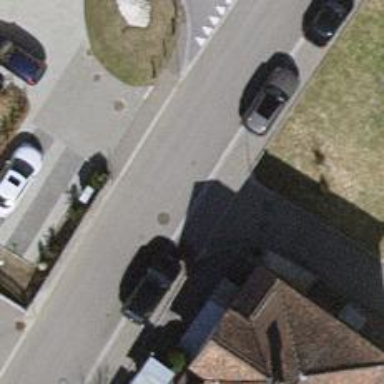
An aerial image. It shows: Alleyway designated as service road.